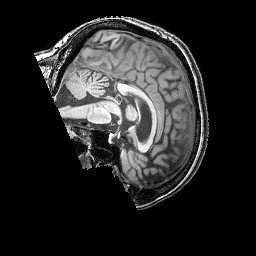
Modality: T1w
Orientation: sagittal
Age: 75
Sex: female
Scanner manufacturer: siemens
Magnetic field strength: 3 T
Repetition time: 2.25 s
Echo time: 0.00411 s